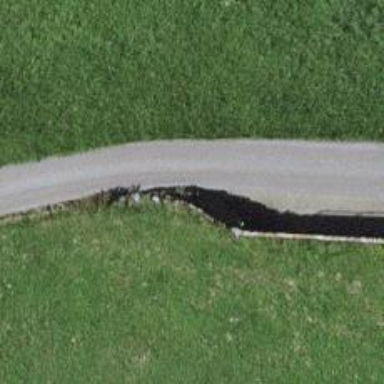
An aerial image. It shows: Retaining wall.